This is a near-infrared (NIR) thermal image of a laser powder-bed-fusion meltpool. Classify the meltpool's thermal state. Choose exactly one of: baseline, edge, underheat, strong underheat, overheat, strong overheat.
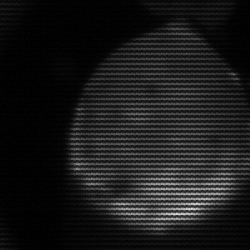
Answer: edge